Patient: sex F, age 34
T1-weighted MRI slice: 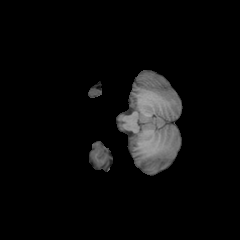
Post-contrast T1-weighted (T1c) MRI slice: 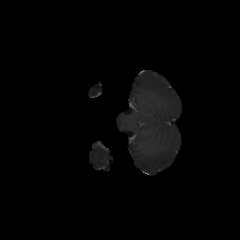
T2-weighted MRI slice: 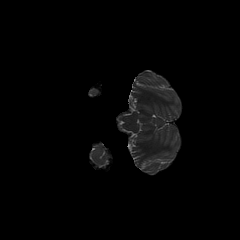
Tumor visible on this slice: no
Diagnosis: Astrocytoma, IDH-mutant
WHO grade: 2